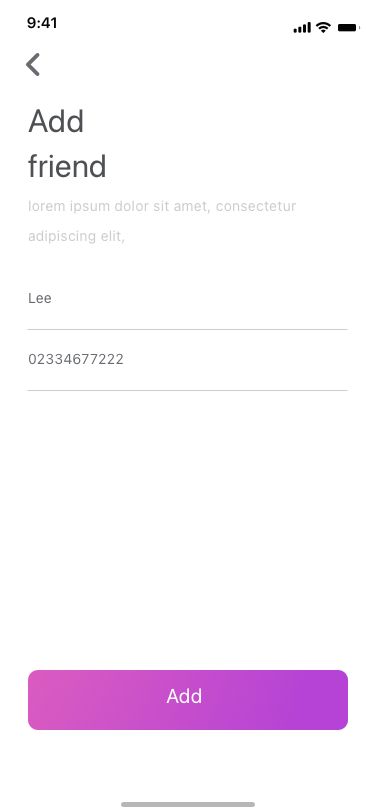
Text in this UI design:
Add friend
lorem ipsum dolor sit amet, consectetur adipiscing elit,
Lee
02334677222
Add